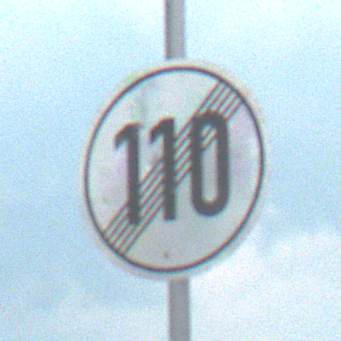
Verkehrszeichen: EndeGeschwindigkeit110
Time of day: MorningAfternoon
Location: Outdoor (Nature)
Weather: PartlyCloudy
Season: NotSpecified
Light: Natural